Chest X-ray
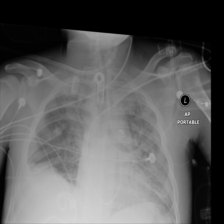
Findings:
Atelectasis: negative
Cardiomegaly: negative
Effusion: negative
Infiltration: negative
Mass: negative
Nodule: negative
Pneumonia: negative
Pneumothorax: negative
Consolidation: negative
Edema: negative
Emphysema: negative
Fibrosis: negative
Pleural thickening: negative
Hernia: negative